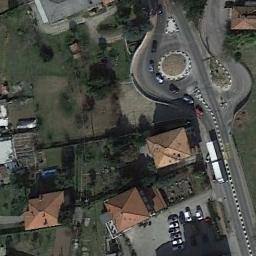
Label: roundabout